Question: I have Custom plist in my app, I want to add new key at nested level.
How can i add it ? programatically ?
Here is the structure of my plist file:
:
How to achieve this ?
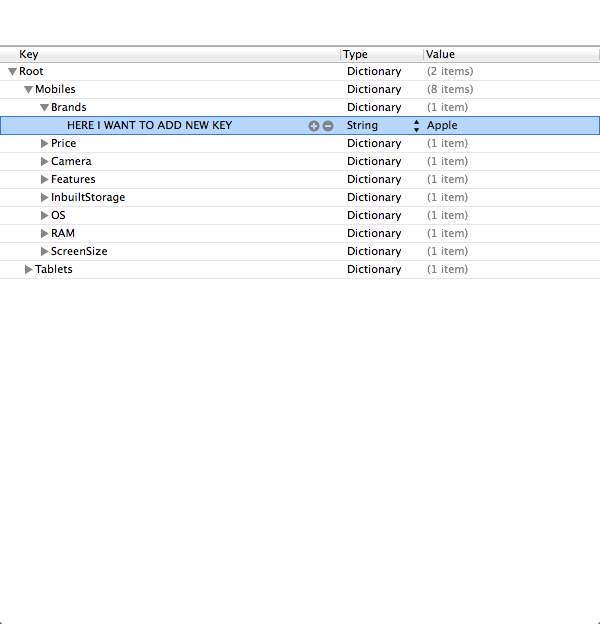
Answer: You can not edit files in you App-Bundle. You will have to read it in as a 'NSMutableDictionary', change it and save it to your Documents Folder.
'''
/*--- get bundle file ---*/
NSString *path = [[NSBundle mainBundle] pathForResource:@"Products" ofType:@"plist"];
NSMutableDictionary *rootDict = [[NSMutableDictionary alloc] initWithContentsOfFile:path];
/*--- set value with key ---*/
[rootDict setValue:@"NewKeyContent" forKeyPath:@"Mobiles.Brands.TheNewKey"];
/*--- get documents path ---*/
NSString *documentsDirectory = [NSSearchPathForDirectoriesInDomains(NSDocumentDirectory, NSUserDomainMask, YES) lastObject];
NSString *writablePath = [documentsDirectory stringByAppendingPathComponent:@"Products.plist"];
/*--- save file ---*/
[rootDict writeToFile:writablePath atomically: YES];
'''
After that you will have to open it from the Documents directory otherwise you will always start with clean slate.
'''
/*--- get documents file ---*/
NSString *docPath = [NSSearchPathForDirectoriesInDomains(NSDocumentDirectory, NSUserDomainMask, YES) lastObject];
NSString *path = [docPath stringByAppendingPathComponent:@"Products.plist"];
NSMutableDictionary *rootDict = [[NSMutableDictionary alloc] initWithContentsOfFile:path];
/*--- set value with key ---*/
[rootDict setValue:@"NewKeyContent" forKeyPath:@"Mobiles.Brands.TheNewKey"];
/*--- get bundle file ---*/
[rootDict writeToFile:writablePath atomically: YES];
'''